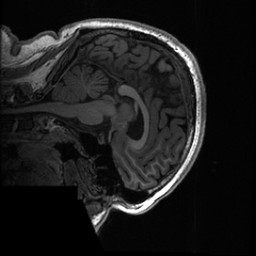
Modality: T1w
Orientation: sagittal